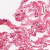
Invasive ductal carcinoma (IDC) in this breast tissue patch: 0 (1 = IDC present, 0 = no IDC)